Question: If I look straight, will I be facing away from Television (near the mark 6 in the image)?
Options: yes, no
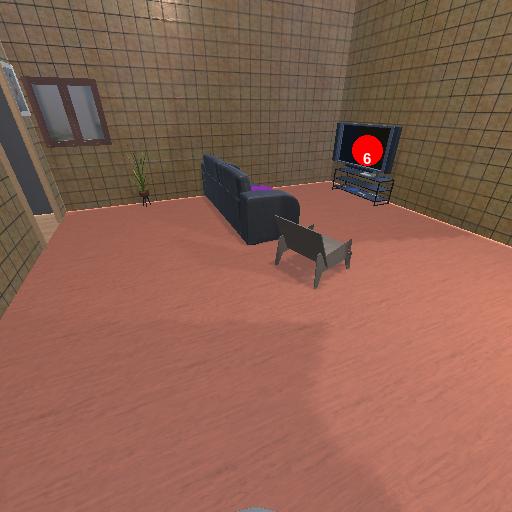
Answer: yes